Field crop: maize
Growth stage: 2
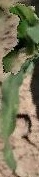
Species: maize